Question: i am adding one more radio button in a 'div' of jsp page. But the newly added radio button is selecting always and when i click on second radio button, it is also going to select. is there any script to write to this.
'''
<div style="padding-left:15px">
<div>
Entry Mode Code was:
</div>
<div style="padding-left:30px">
<div>
<html:radio name="caseForm" property="questionnaire.RP0062.posEntryModeCd" value="A" styleId="posEntryModeCda"> 05 - Chip Card read (data is reliable)</html:radio>
</div>
<div>
<html:radio name="caseForm" property="questionnaire.RP2462.posEntryModeCd" value="B"> 90 - Magnetic Stripe Terminal and the full unaltered contents of the selected track is included</html:radio>
</div>
<div>
<html:radio name="caseForm" property="questionnaire.RP2462.posEntryModeCd" value="C" > Not Applicable</html:radio>
</div>
</div>
</div>
'''
the image attached:

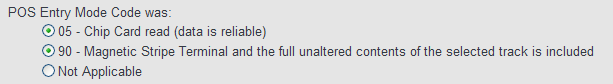
Answer: You should have the same value for the 'property' attribute of all the three radio buttons, i.e. 'property="questionnaire.RP2462.posEntryModeCd"' for all the three:
'''
<div>
<html:radio name="caseForm" property="questionnaire.RP2462.posEntryModeCd" value="A" styleId="posEntryModeCda"> 05 - Chip Card read (data is reliable)</html:radio>
</div>
<div>
<html:radio name="caseForm" property="questionnaire.RP2462.posEntryModeCd" value="B"> 90 - Magnetic Stripe Terminal and the full unaltered contents of the selected track is included</html:radio>
</div>
<div>
<html:radio name="caseForm" property="questionnaire.RP2462.posEntryModeCd" value="C" > Not Applicable</html:radio>
</div>
'''
Hope this helps